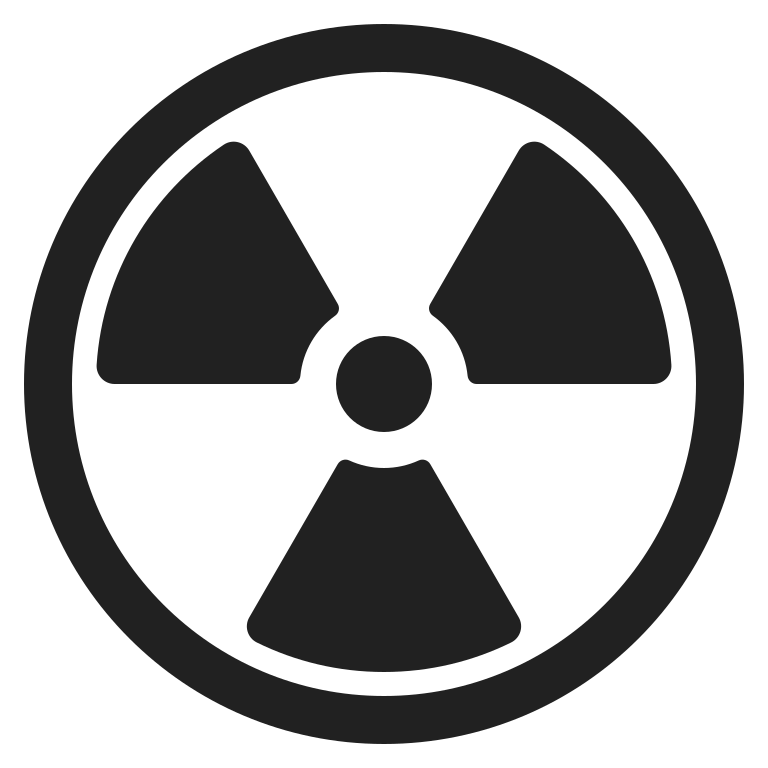
radioactive high contrast